Question: I'm playing with W3C web components.
I have a homepage, which includes component A:
'''
<!-- homepage.html -->
<link rel='import' href='a.html'>
<component-a></component-a>
'''
In component A I include another component B:
'''
<!-- a.html -->
<link rel='import' href='b.html'>
<template>
<component-b></component-b>
<component-b></component-b>
</template>
<script>
void function() {
var currentDocument = document.currentScript.ownerDocument
function getTemplate(selector) {
return currentDocument.querySelector(selector).content.cloneNode(true)
}
var proto = Object.create(HTMLElement.prototype)
proto.attachedCallback = function() {
console.log('a')
this.appendChild(getTemplate('template'))
}
document.registerElement('component-a', { prototype: proto })
}()
</script>
'''
B's code is very similar to A:
'''
<!-- b.html -->
<template>
<span>b</span>
</template>
<script>
void function() {
var currentDocument = document.currentScript.ownerDocument
function getTemplate(selector) {
return currentDocument.querySelector(selector).content.cloneNode(true)
}
var proto = Object.create(HTMLElement.prototype)
proto.attachedCallback = function() {
console.log('b')
this.appendChild(getTemplate('template'))
}
document.registerElement('component-b', { prototype: proto })
}()
</script>
'''
What's weird is, when the page is loaded, I could only see '"a"' in console. I was expecting '"b"' for twice as well. And the component B isn't really parsed.
What even weird is that, if I run following code in console:
'''
document.querySelector('component-a').innerHTML += ''
'''
it suddenly gives me twice '"b"'.
Here's a screenshot:

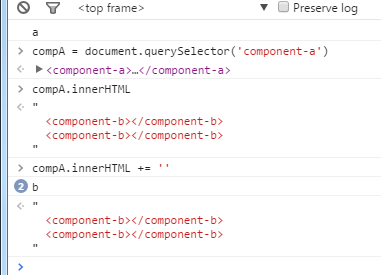
Answer: A friend gives me a solution, use <URL> instead of 'cloneNode':
'''
function getTemplate(selector) {
// return currentDocument.querySelector(selector).content.cloneNode(true)
return document.importNode(currentDocument.querySelector(selector).content, true)
}
'''
And it works perfectly.